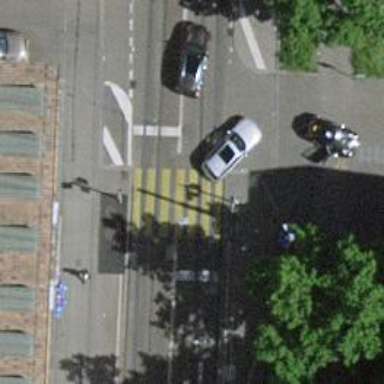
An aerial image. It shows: Tram level crossing on railway.